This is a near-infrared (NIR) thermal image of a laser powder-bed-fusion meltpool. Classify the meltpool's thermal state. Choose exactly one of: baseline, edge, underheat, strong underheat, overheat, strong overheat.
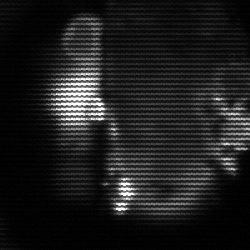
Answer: strong underheat